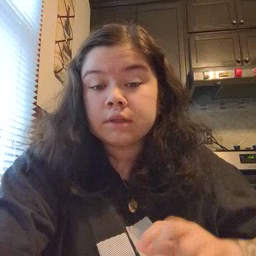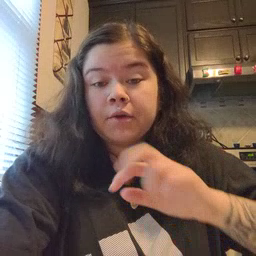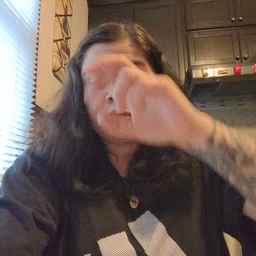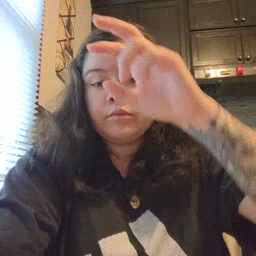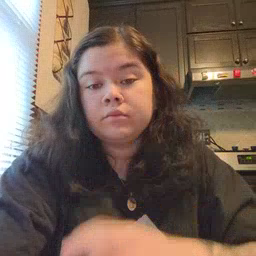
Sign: stairs